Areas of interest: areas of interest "Swimming Pool"
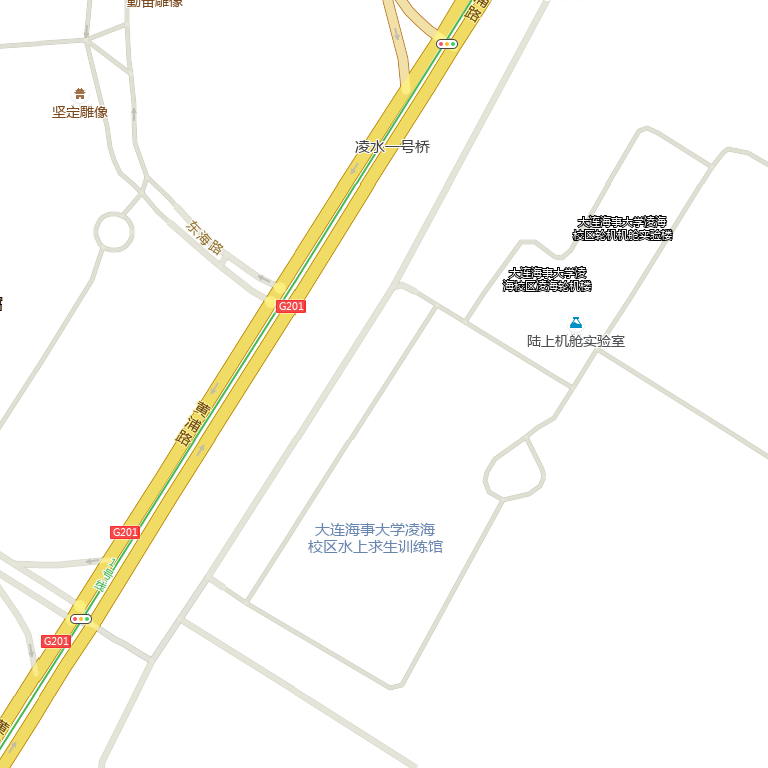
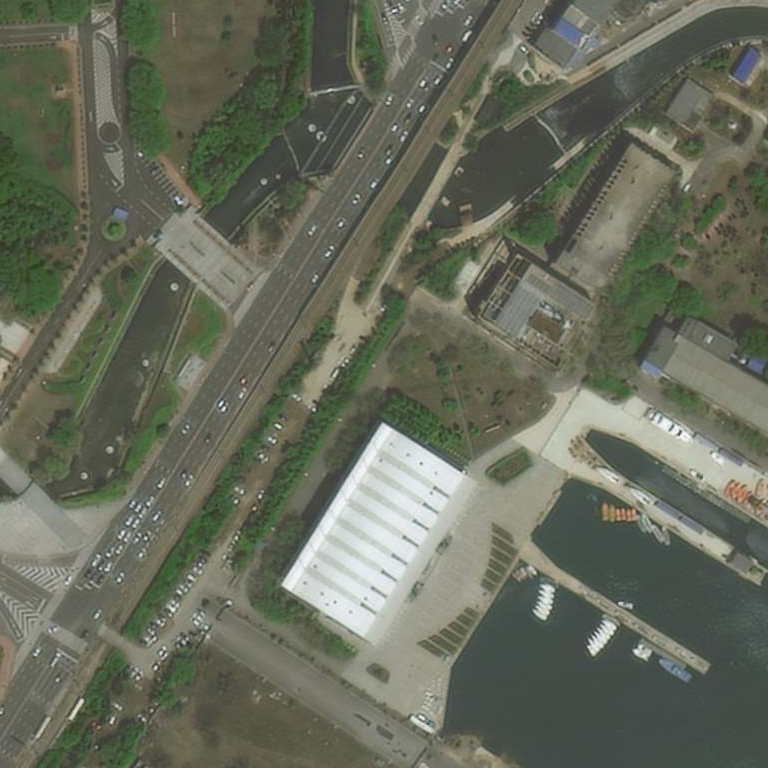